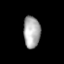
Tissue: lung
Cell type: Fibroblasts
Senescence score: 0.5822
Nuclear area (px): 521
Mean DAPI intensity: 170.662